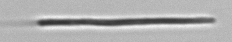
Label: fiber